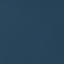
Land use / land cover: SeaLake